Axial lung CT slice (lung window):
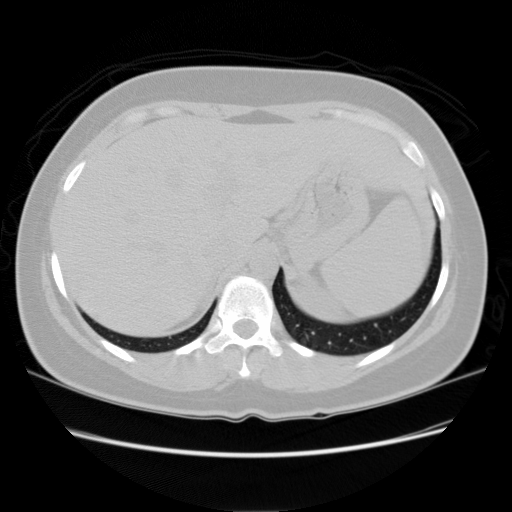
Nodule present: no